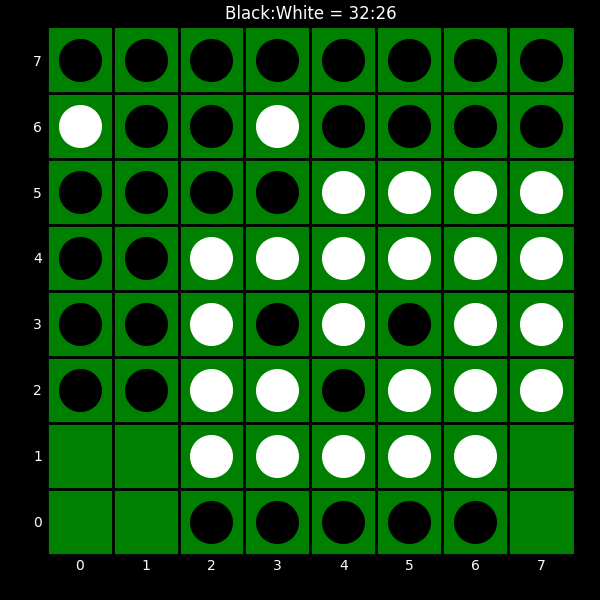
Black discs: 32
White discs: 26